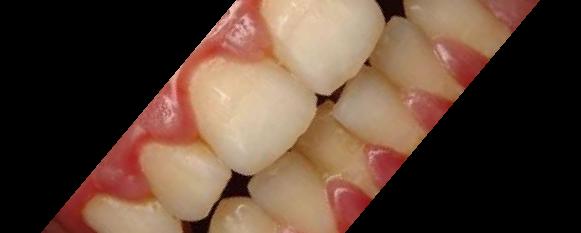
Condition: Gingivitis